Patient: sex M, age 60
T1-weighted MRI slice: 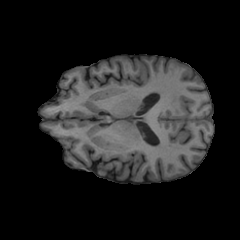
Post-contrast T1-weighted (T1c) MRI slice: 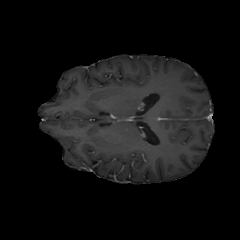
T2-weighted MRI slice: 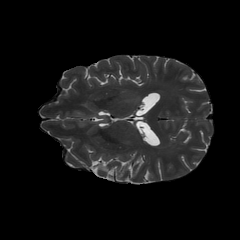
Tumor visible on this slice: no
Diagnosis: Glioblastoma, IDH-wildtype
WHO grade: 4